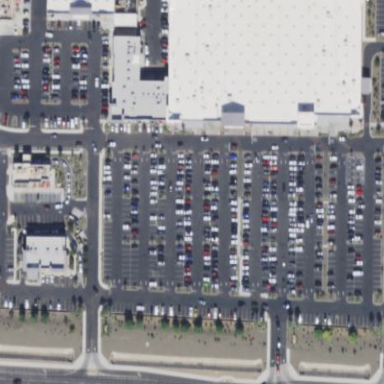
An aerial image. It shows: Retail area.